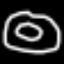
Label: donut